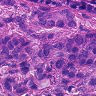
Metastatic tissue present: yes